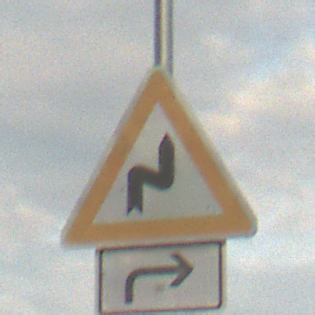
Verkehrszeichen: DoppelkurveRechts
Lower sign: RichtungsangabeDurchPfeile5
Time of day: SunriseSunset
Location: Outdoor (RoadRail)
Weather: PartlyCloudy
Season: NotSpecified
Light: Natural